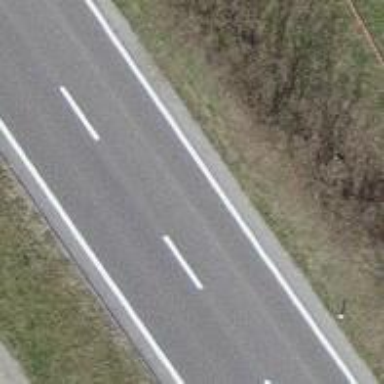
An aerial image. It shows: Primary highway.